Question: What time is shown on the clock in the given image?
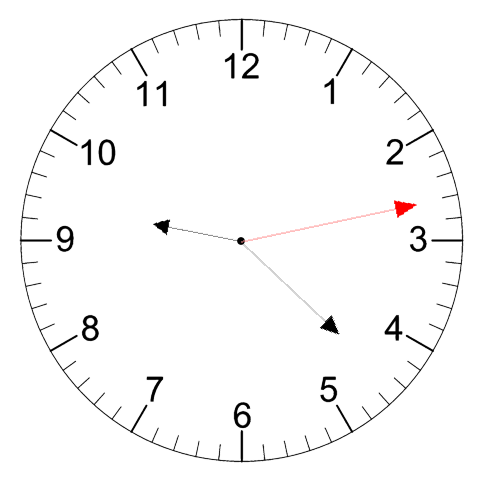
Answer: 09:22:13